Field crop: tomato
Growth stage: 1
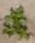
Species: portulaca